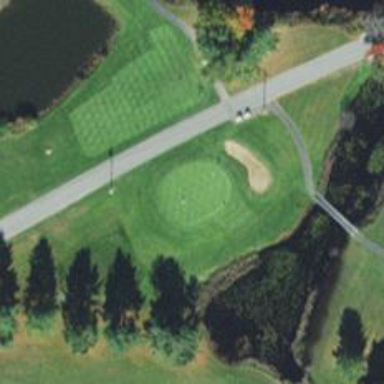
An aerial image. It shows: Golf hole.